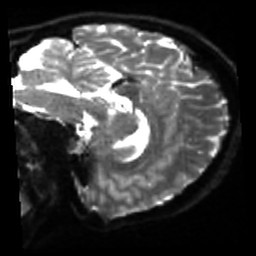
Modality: sbref
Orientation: sagittal
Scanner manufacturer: siemens
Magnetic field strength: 3 T
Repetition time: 4 s
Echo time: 0.0594 s